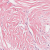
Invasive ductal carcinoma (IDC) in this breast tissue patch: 0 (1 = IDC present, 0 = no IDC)